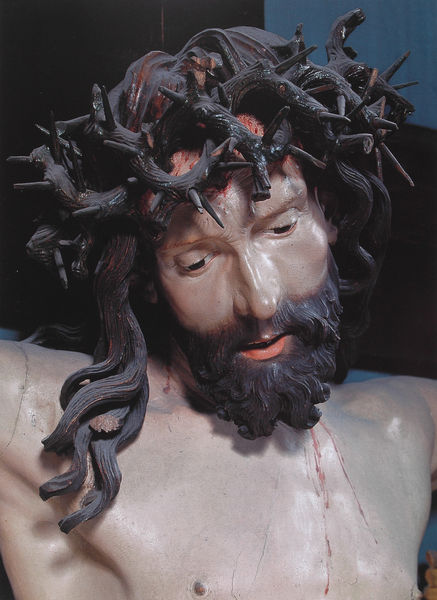
Titel: Hochaltar, Haupt Christi
Künstler: Niclas Gerhaerts von Leyden
Standort: Nördlingen
Institution: St. Georg
Schlagwörter: blau, dunkel, gott, haut, kopf, mann, nackt, schatten, weiß, wunde, ausschnitt, bar, braun, brust, fenster, grau, haar, holz, licht, mund, nase, schwarz, stirn, blick, rot, bart, augen, bibel, gesicht, haupt, inkarnat, neues testament, tod, tot, trauer, portrait, figur, haare, krone, lippe, lippen, locke, locken, schulter, traurig, skulptur, statue, detail, nah, balken, plastik, brustwarze, brustwarzen, oberkörper, geneigt, foto, photographie, blut, offen, hautfarbe, kreuz, religion, worte, kranz, altar, schnitzerei, photo, öffnung, christus, christusfigur, jesus, kreuzigung, narbe, wunden, leid, leiden, achsel, dornen, scjwarz, kruzifix, gefasst, gekreuzigt, verwundet, dornenkrone, christi, dornenkranz, kriche, gekreuzigter, jude, passion, nachbildung, haarlocken, blue, kruzifixus, gesengt, schnitzfigur, stachelkranz, leidend, holu, augen gesenkt, brauner bart, sarkal, santo, volto